Interaction volume radius: 5 \u00c5
Interaction volume height: 15 \u00c5
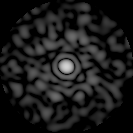
Disorder parameter: 0.8727